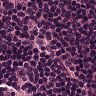
Metastatic tissue present: no